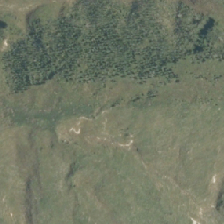
Land cover: broadleaved_indigenous_hardwood